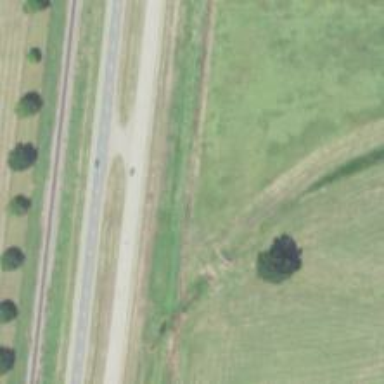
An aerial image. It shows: Primary highway.